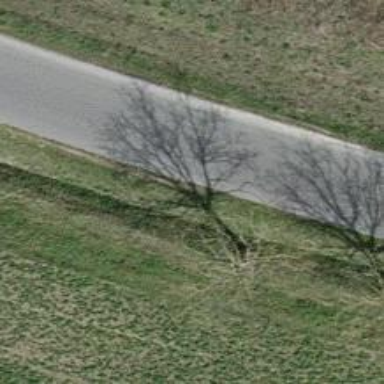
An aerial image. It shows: Unclassified asphalt road with no sidewalk.